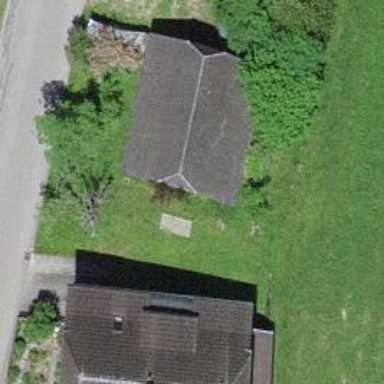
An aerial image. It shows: Garage.